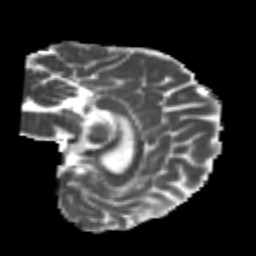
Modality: MD
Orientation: sagittal
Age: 24
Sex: female
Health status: healthy
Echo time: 0.074 s